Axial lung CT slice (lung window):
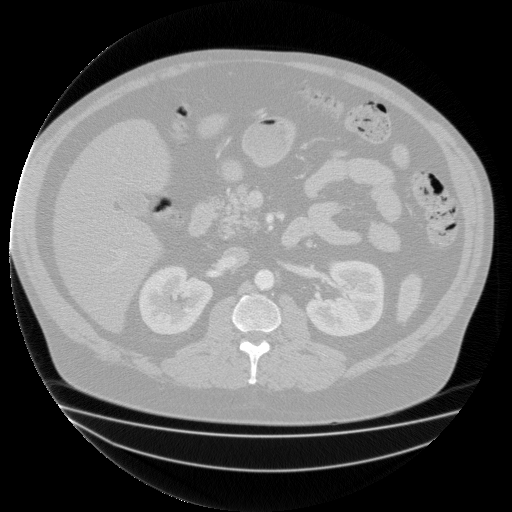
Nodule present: no